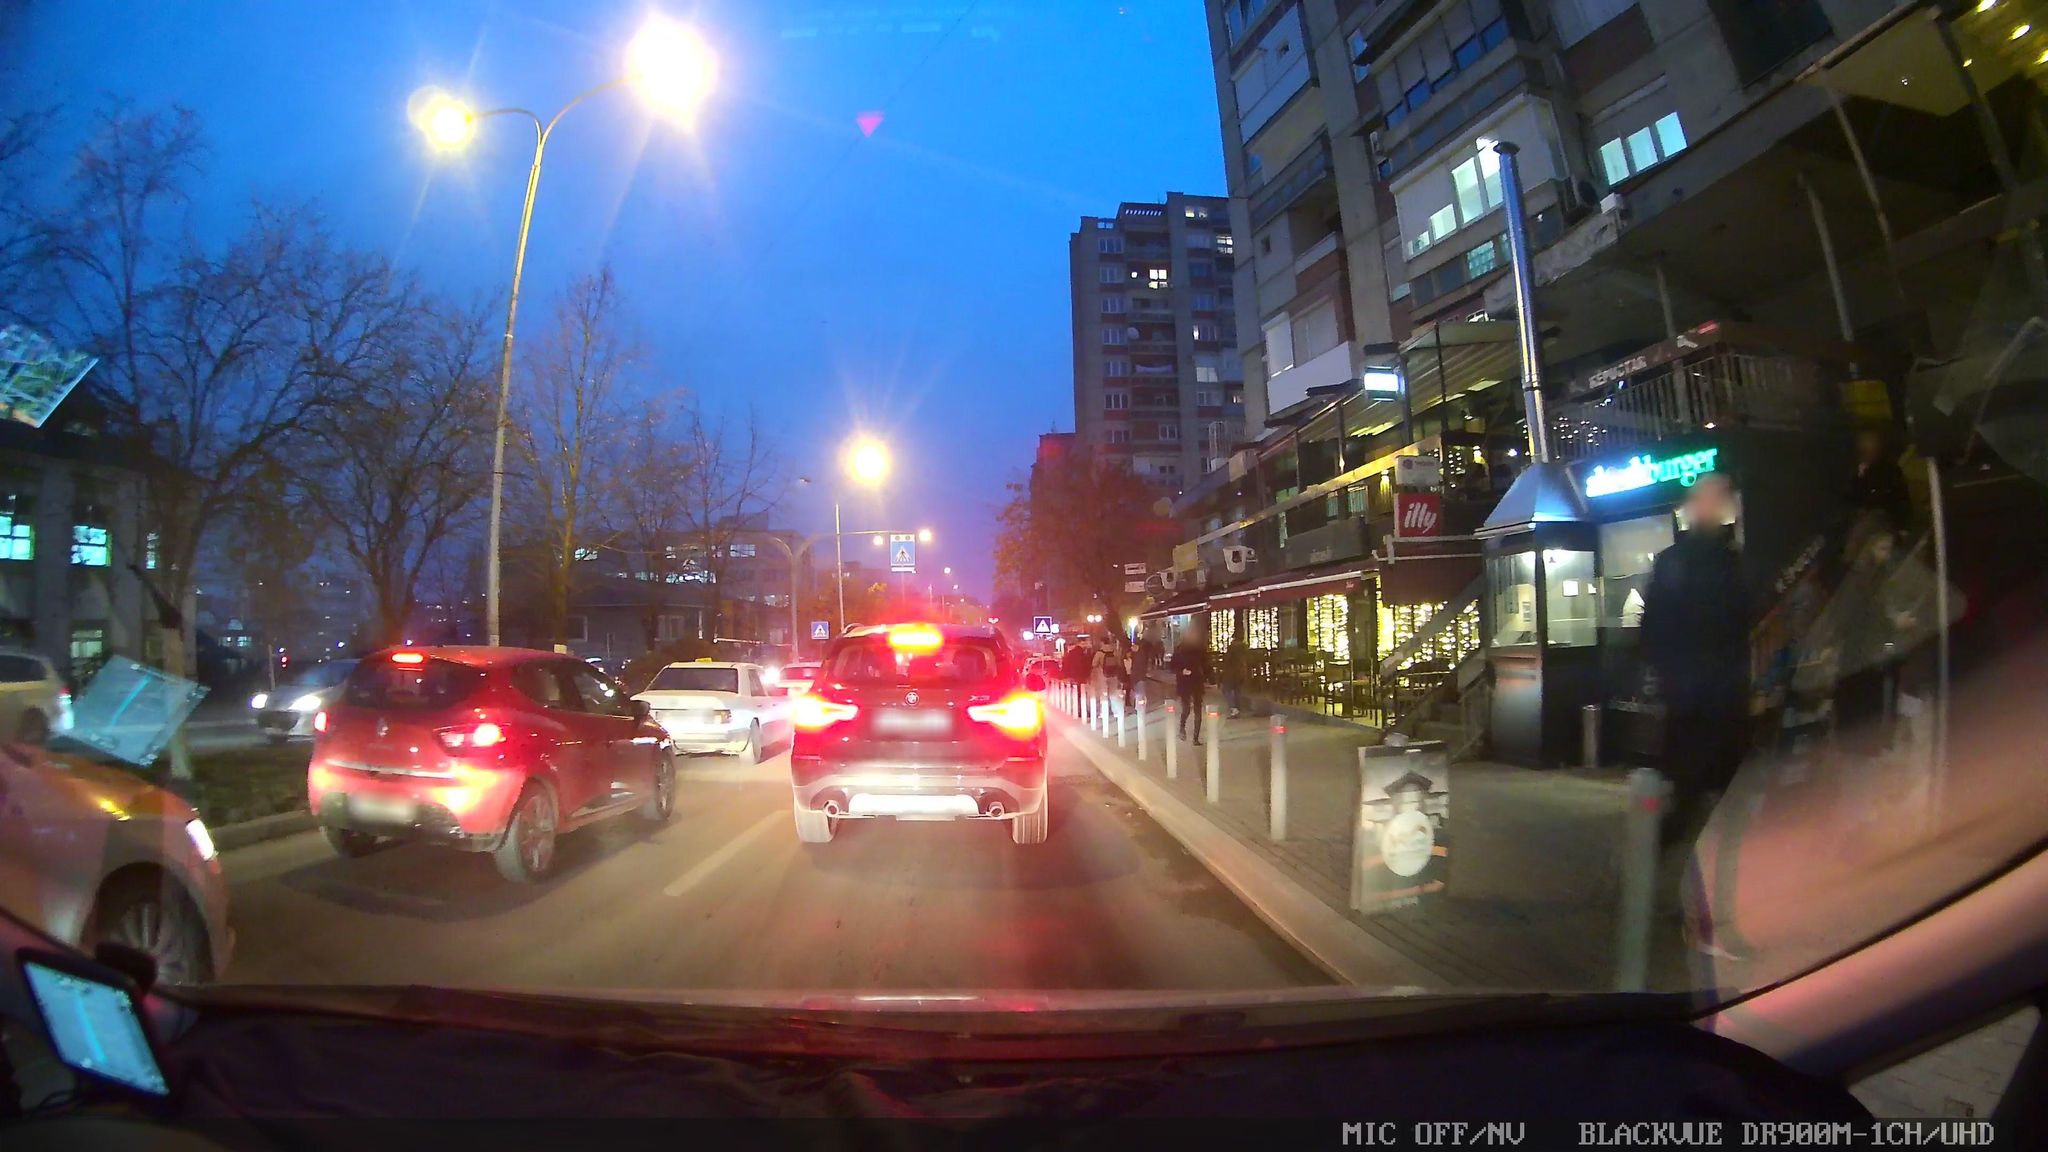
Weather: clear
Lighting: dusk/dawn
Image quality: slightly poor
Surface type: driving surface
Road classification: footway
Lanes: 2
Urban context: urban centre
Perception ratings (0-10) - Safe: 0.38, Lively: 6.82, Beautiful: 2.3, Boring: 2.01, Depressing: 4.44, Wealthy: 5.27